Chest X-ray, AP view. Patient: 61 years old, sex M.
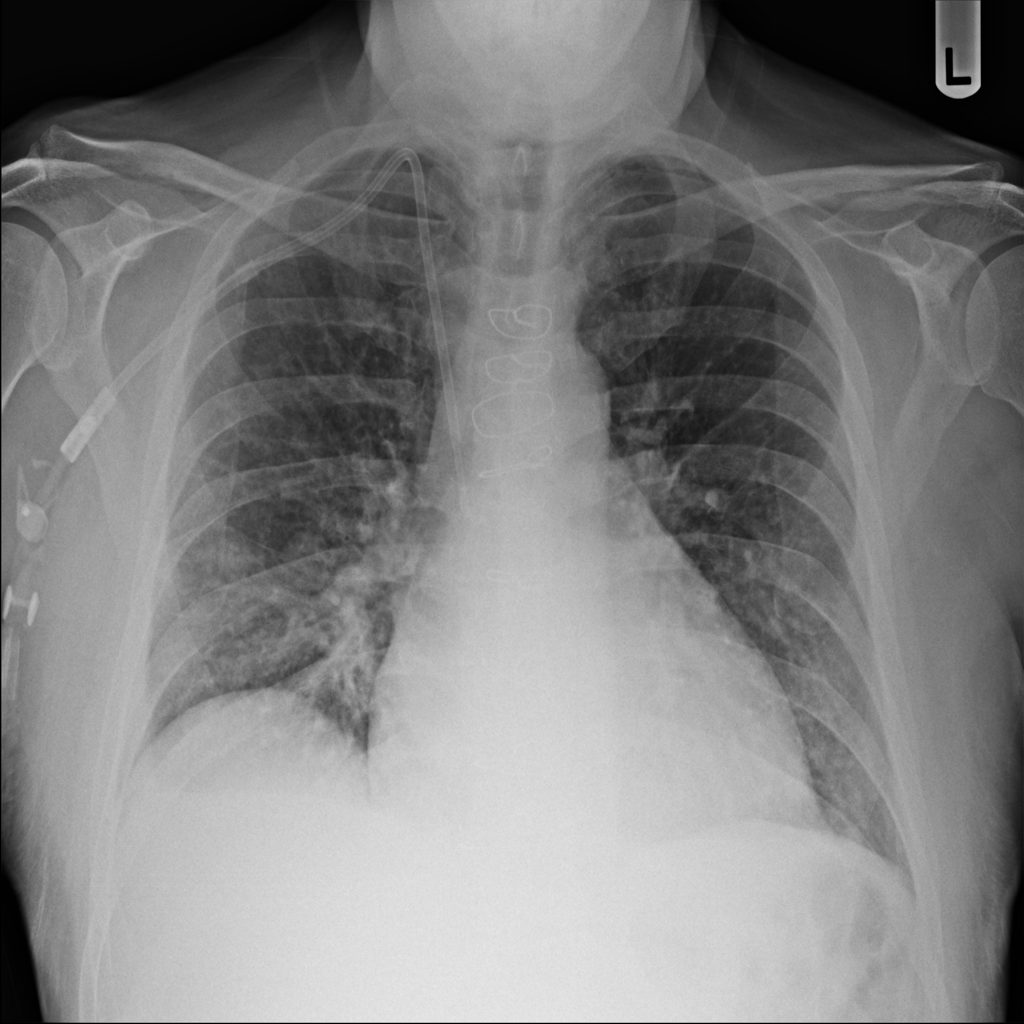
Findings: Cardiomegaly, Nodule